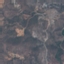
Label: HerbaceousVegetation